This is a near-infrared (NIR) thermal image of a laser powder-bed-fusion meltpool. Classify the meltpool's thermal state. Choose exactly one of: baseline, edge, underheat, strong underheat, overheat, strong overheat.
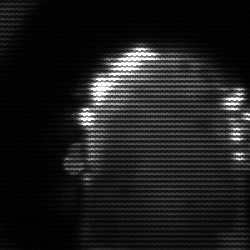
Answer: baseline